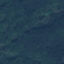
Label: Forest